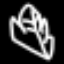
Label: leaf